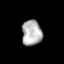
Tissue: prostate
Cell type: T cells
Senescence score: 0.3393
Nuclear area (px): 500
Mean DAPI intensity: 177.518